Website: lowes
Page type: review-order
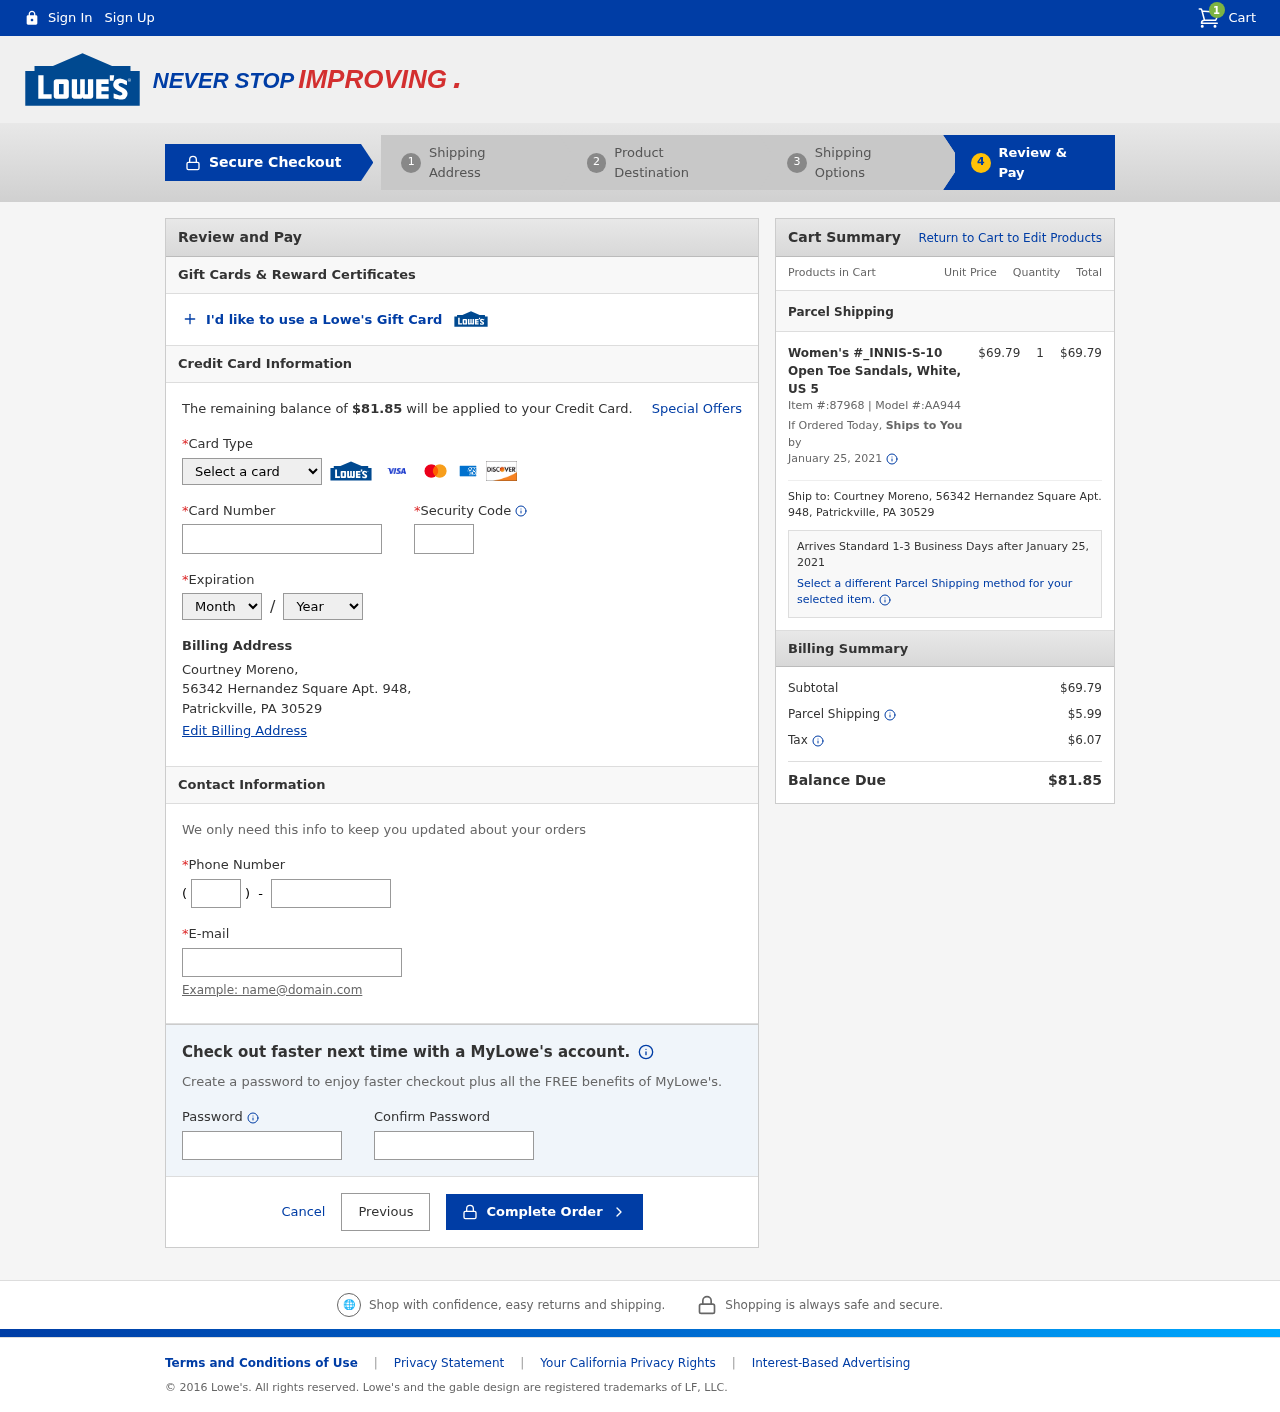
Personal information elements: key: PII_CARD_CVV
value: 234
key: PII_CARD_EXPIRY_MONTH
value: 10
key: PII_CARD_EXPIRY_YEAR
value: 29
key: PII_CARD_NUMBER
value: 6011 1042 6166 0561
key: PII_CARD_TYPE
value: Discover
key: PII_CITY
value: Patrickville
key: PII_EMAIL
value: courtney_moreno@hotmail.com
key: PII_FULLNAME
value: Courtney Moreno,
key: PII_PHONE
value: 7115993013
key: PII_PHONE_AREA
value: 711
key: PII_POSTCODE
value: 30529
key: PII_STATE_ABBR
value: PA
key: PII_STREET
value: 56342 Hernandez Square Apt. 948
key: PII_STREET
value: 56342 Hernandez Square Apt. 948,
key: PII_FULLNAME2
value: Courtney Moreno
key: PII_POSTCODE_FULL
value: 30529
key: PII_CITY_STATE
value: Patrickville, PA
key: PII_CITY_STATE_ZIP
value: Patrickville, PA 30529
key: PII_POSTCODE_NUMERIC
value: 30529
Product elements: key: PRODUCT1_NAME
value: Women's #_INNIS-S-10 Open Toe Sandals, White, US 5
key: PRODUCT1_PRICE
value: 69.79
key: PRODUCT1_QUANTITY
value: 1
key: PRODUCT1_ITEM_NUMBER
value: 87968
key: PRODUCT1_MODEL_NUMBER
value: AA944
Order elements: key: ORDER_NUM_ITEMS
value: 1
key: ORDER_TOTAL
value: $81.85
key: ORDER_SHIPPING_DATE
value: January 25, 2021
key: ORDER_SUBTOTAL
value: $69.79
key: ORDER_SHIPPING_DATE2
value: January 25, 2021
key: ORDER_SUBTOTAL2
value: $69.79
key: ORDER_SHIPPING_COST
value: $5.99
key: ORDER_TAX
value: $6.07